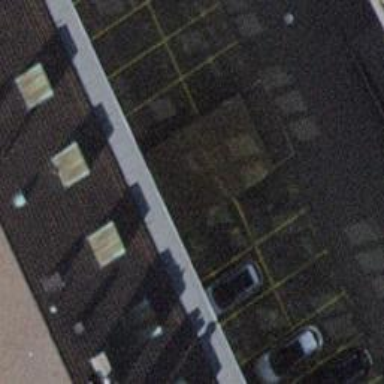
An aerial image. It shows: View of roof of building.